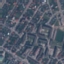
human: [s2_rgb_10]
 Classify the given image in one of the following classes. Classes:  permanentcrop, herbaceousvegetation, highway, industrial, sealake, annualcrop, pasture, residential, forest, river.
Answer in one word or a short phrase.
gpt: Residential